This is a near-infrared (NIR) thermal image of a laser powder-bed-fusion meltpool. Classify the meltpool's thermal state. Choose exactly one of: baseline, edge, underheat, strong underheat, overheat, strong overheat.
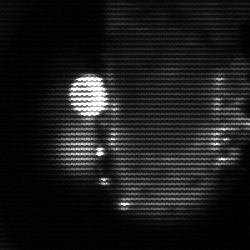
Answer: strong underheat